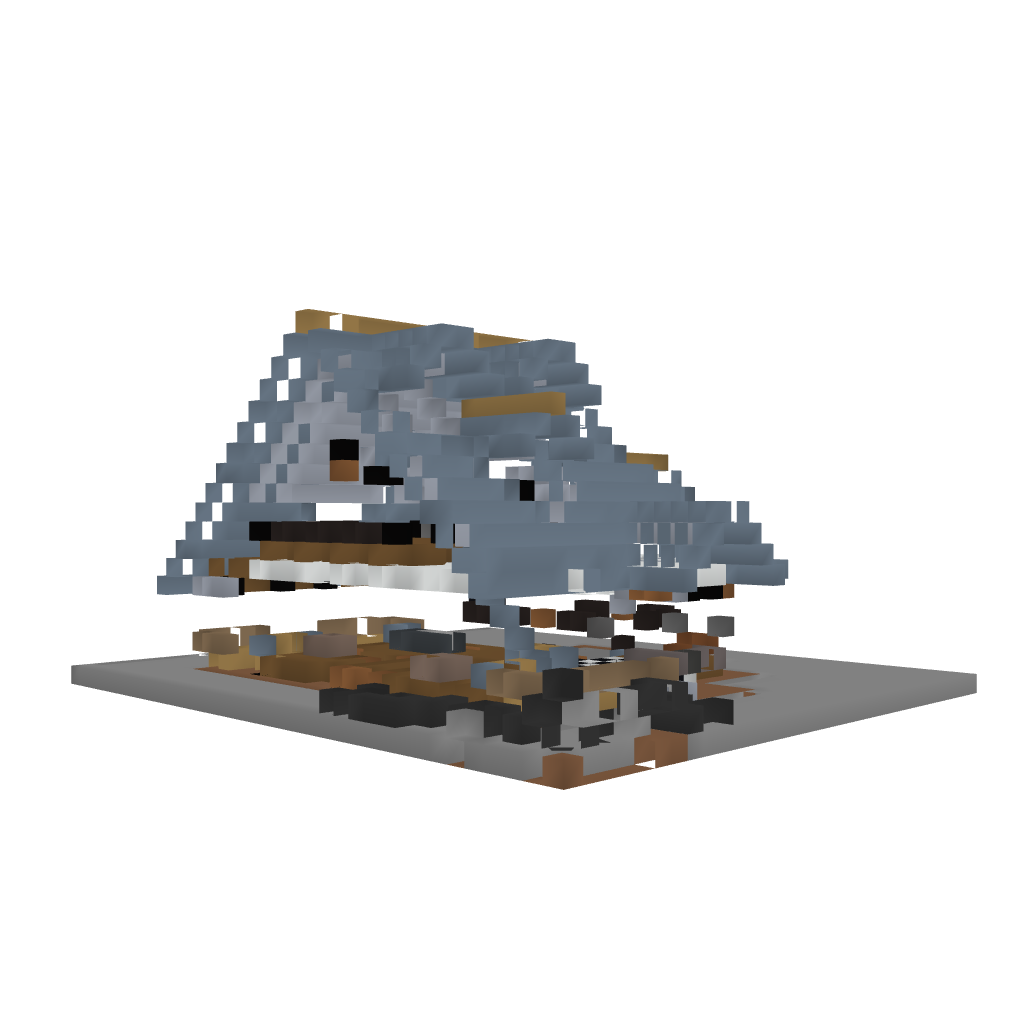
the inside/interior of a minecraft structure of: Country House Plan 01